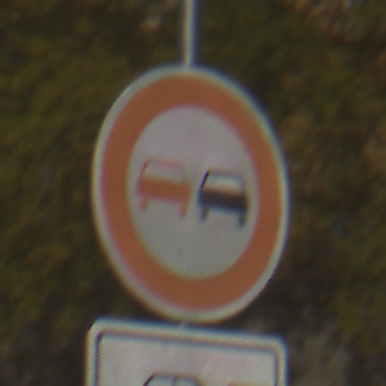
Verkehrszeichen: Ueberholverbot
Zusatzzeichen unten: HinweisDurchSinnbild15
Umgebung: Outdoor, Suburban
Tageszeit: MorningAfternoon
Wetter: PartlyCloudy
Licht: Natural
Jahreszeit: NotSpecified
Kontrast: HighContrast